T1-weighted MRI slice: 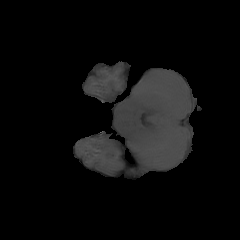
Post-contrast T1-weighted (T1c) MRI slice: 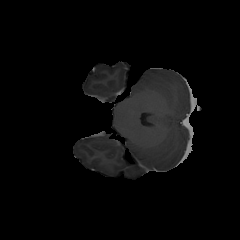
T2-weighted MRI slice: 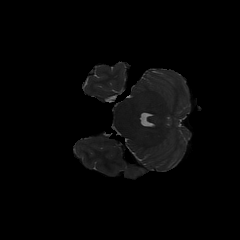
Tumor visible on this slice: no